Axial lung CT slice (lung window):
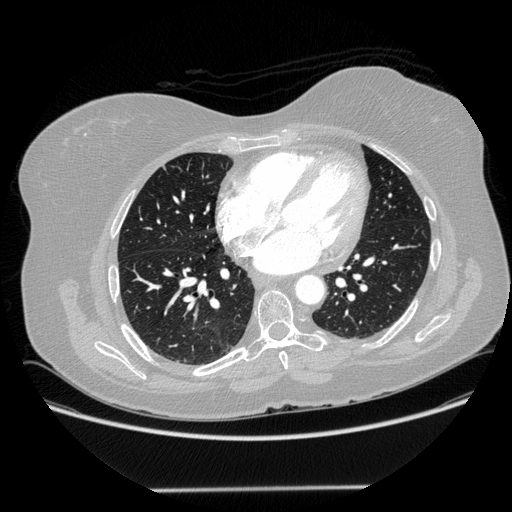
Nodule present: no